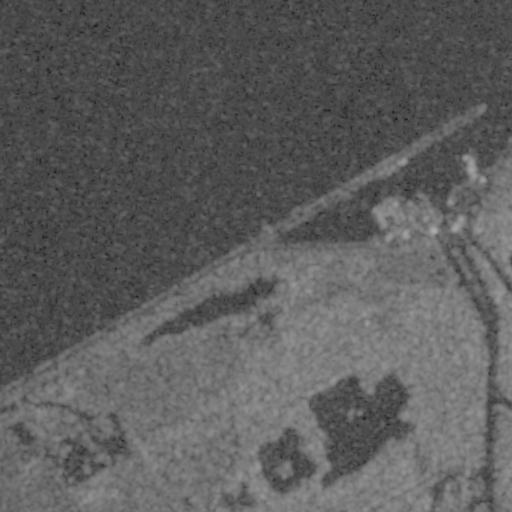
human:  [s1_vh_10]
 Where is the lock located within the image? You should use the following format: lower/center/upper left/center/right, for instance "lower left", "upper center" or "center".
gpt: The lock is located in the center right of the image.
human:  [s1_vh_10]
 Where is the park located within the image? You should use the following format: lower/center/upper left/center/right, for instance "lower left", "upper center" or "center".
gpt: The park is located in the right of the image.
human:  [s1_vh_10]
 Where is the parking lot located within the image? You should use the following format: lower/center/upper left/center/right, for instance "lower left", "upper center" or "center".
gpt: There is no parking lot in the image.

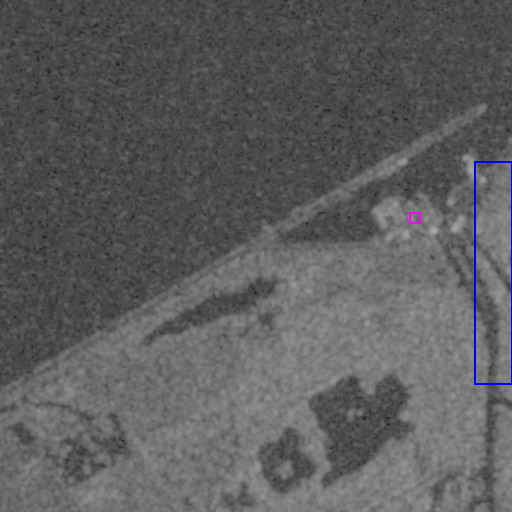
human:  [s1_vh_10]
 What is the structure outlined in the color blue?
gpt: The structure outlined in blue is a park.
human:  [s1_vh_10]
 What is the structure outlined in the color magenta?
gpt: The structure outlined in magenta is a parking lot.
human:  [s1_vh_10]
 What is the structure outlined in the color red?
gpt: There is no red outline.